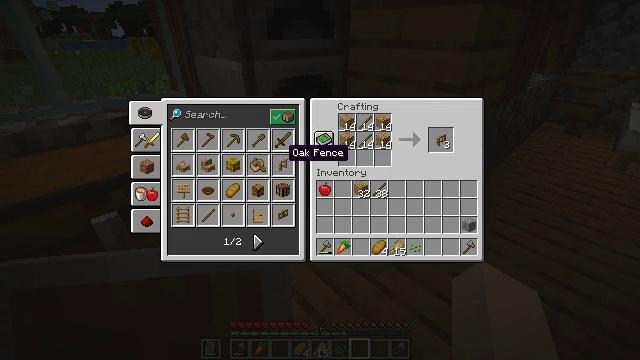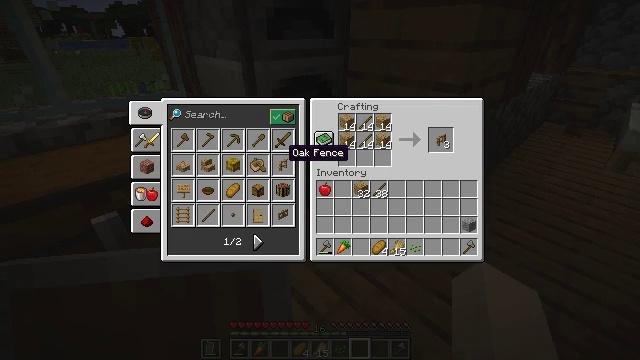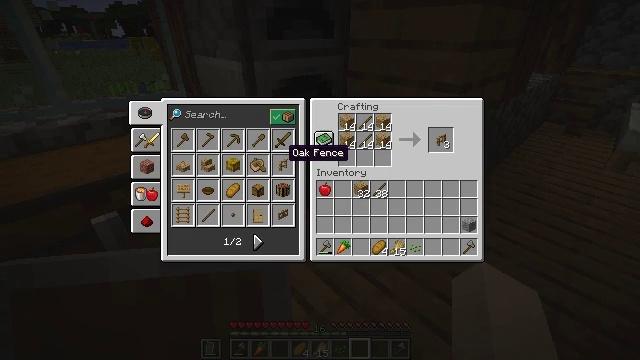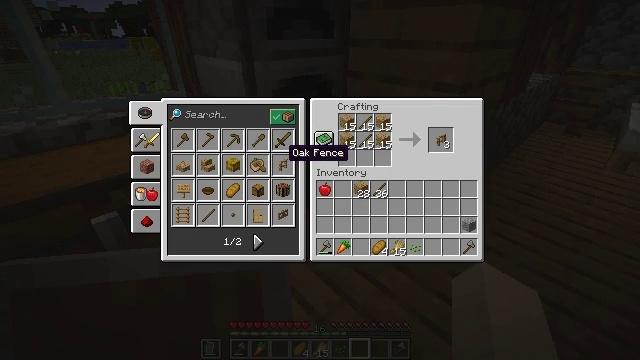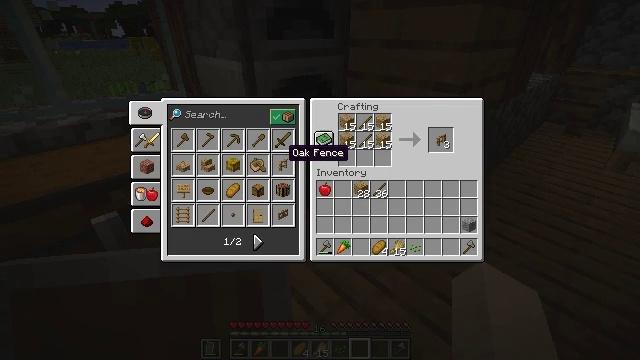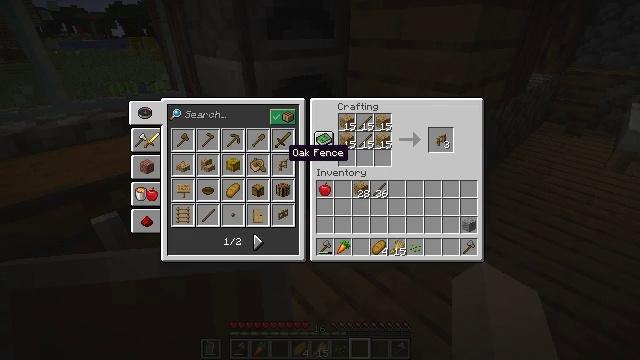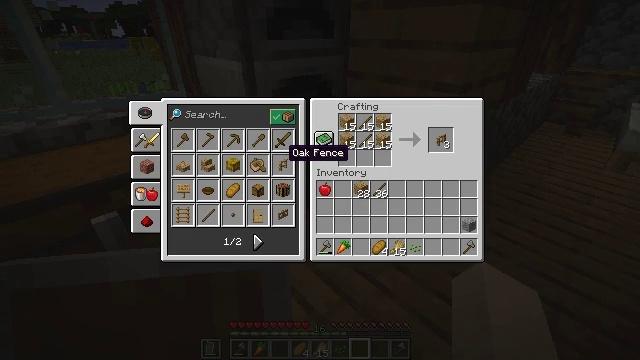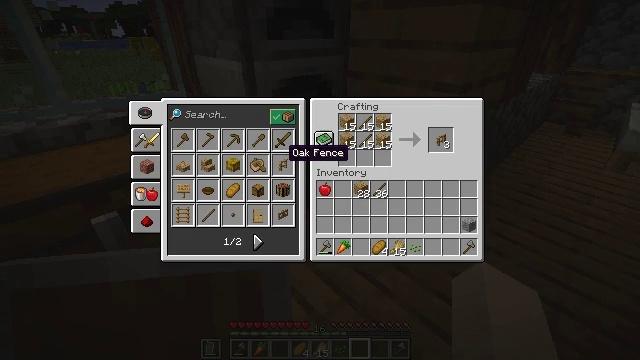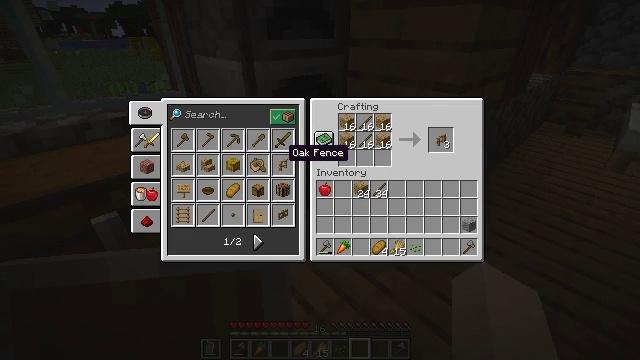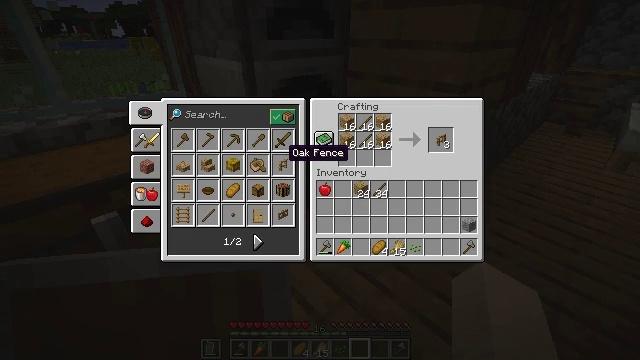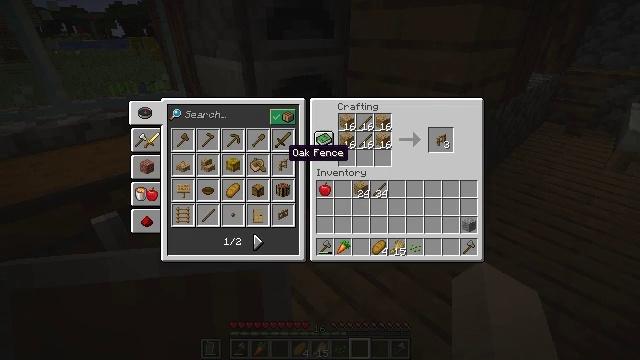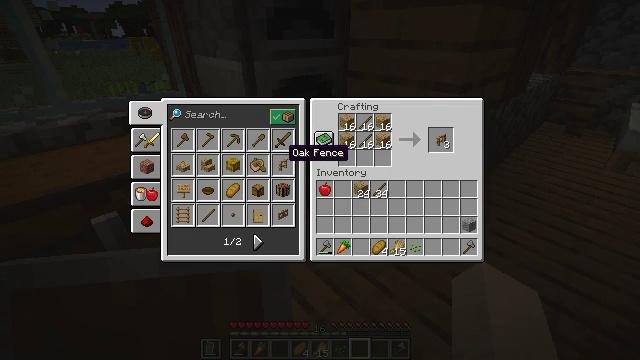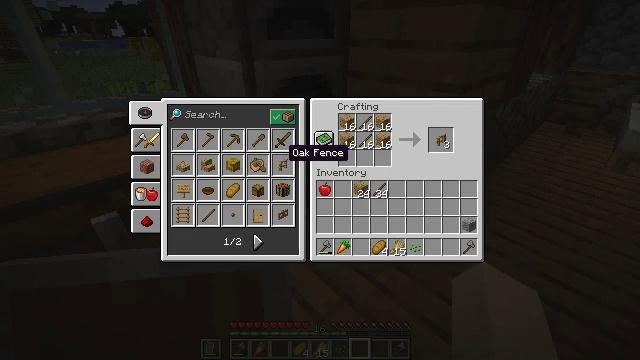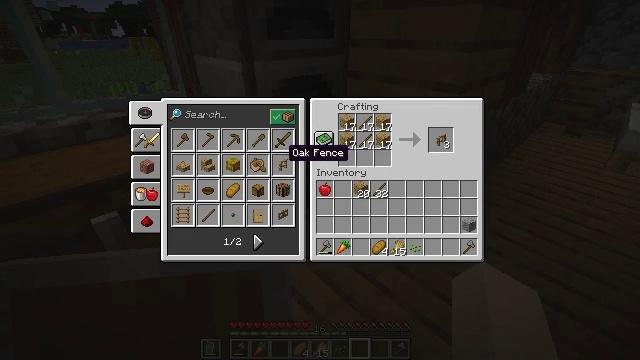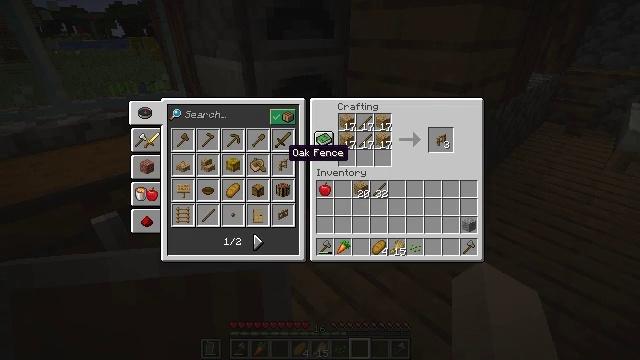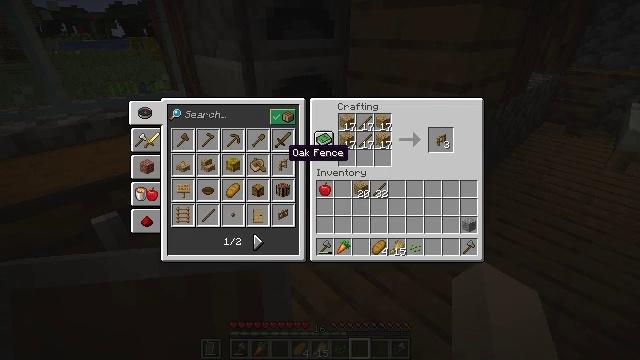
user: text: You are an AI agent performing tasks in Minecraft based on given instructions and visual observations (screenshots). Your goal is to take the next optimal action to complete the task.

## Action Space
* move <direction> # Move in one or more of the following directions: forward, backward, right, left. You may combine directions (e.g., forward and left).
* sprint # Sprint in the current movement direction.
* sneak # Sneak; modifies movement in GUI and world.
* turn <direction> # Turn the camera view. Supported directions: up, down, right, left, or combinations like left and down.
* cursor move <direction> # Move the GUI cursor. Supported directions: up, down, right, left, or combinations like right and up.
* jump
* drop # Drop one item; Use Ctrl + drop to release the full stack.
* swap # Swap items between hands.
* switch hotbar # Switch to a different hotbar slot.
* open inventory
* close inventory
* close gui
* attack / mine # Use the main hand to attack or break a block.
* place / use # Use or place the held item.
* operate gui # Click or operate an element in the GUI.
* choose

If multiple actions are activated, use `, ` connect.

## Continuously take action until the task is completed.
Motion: motion action
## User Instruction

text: Open the crafting table and craft an oak fence with planks and sticks.
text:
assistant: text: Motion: no_op
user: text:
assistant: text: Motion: operate gui
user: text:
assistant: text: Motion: operate gui
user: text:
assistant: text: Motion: operate gui
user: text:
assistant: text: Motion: operate gui
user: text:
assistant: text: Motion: no_op
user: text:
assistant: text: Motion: operate gui
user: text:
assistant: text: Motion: operate gui
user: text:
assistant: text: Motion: operate gui
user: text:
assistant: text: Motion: no_op
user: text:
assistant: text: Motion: no_op
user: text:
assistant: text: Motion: operate gui
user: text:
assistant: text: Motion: operate gui
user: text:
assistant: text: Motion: operate gui
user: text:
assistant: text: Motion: no_op
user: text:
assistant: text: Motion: no_op
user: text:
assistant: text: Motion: no_op
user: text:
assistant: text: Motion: no_op
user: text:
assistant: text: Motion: no_op
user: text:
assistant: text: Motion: no_op
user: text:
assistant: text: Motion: no_op
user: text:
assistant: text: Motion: no_op
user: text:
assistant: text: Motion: no_op
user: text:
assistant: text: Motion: cursor move right
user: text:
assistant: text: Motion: cursor move right
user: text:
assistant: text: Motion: cursor move right
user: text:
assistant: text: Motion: no_op
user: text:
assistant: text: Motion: no_op
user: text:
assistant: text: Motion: no_op
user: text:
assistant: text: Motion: no_op